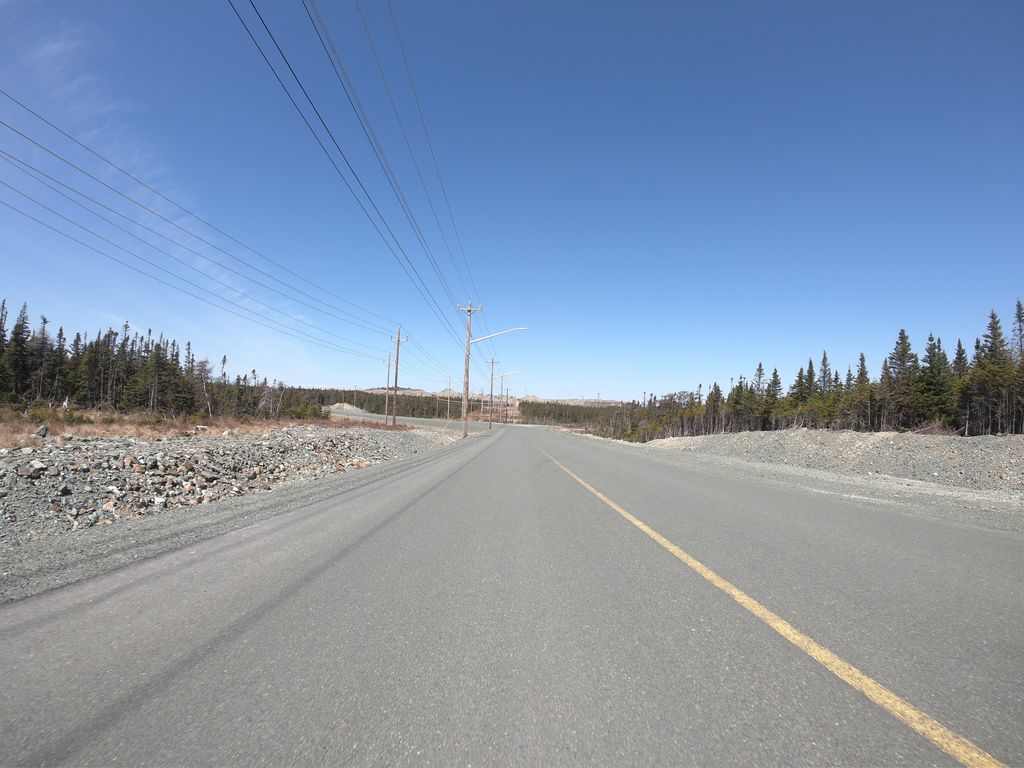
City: st_johns